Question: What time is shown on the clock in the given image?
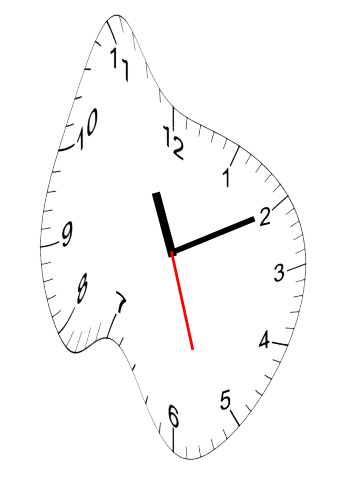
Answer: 11:10:27